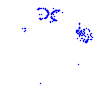
Particle: proton